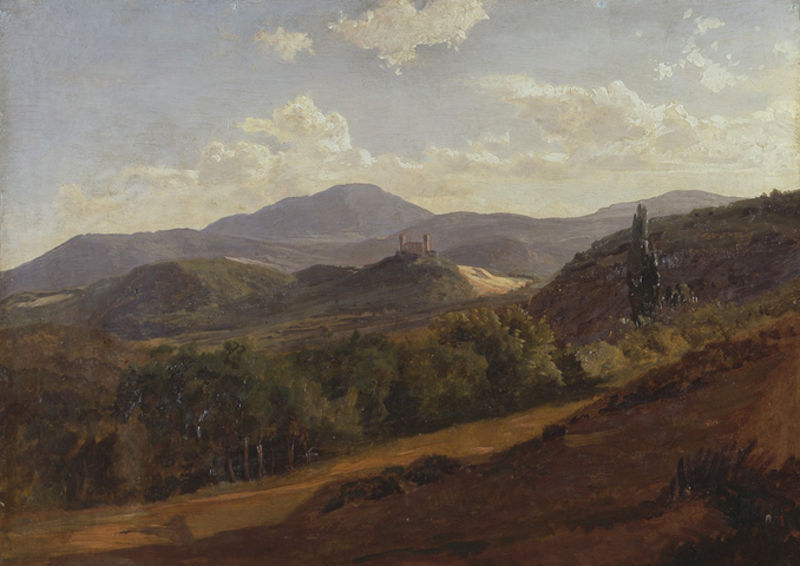
Titel: Partie aus den Vogesen mit der Burg Hohandlau
Künstler: Johann Wilhelm Schirmer
Standort: Karlsruhe
Institution: Staatliche Kunsthalle Karlsruhe
Schlagwörter: baum, berg, blau, felsen, gemälde, himmel, schatten, weiß, wolken, bäume, gelb, grün, landschaft, ocker, sand, abend, braun, grau, holz, licht, orange, raum, ölbild, ausblick, gebäude, gras, schloss, weg, wiese, wolke, malerei, steine, weit, öl, erde, feld, ferne, horizont, hügel, natur, strauch, weite, busch, büsche, pastos, sonne, wiesen, schräg, tal, wald, anhöhe, aussicht, sommer, ansicht, italien, perspektive, berge, fels, gebirge, hang, sonnenuntergang, landschaftsmalerei, idylle, stämme, dick, impressionistisch, realistisch, tiefe, waldrand, ruine, burg, bruan, kloster, türme, palast, heide, festung, zypresse, lichtung, wolkig, pinselstrich, hügelig, lanschaft, karg, diagonale, fernsicht, zeder, pinie, mediterran, klassik, bäumer, toskana, bergwald, lndschaft, perpektive, schluss, bäumne, barokko, t, verge, pasots, spätklassik